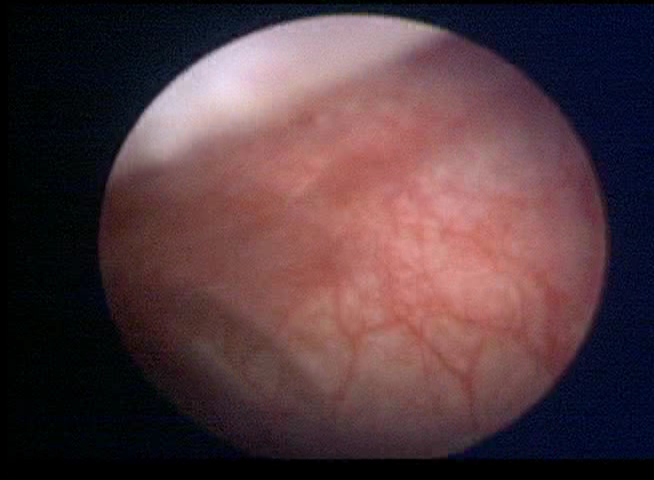
Modality: WLC
Class: Normal mucosa
Bladder cancer association: No